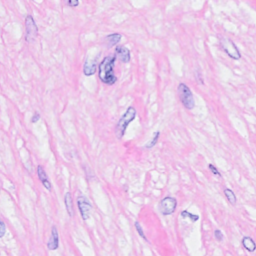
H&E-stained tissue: Breast